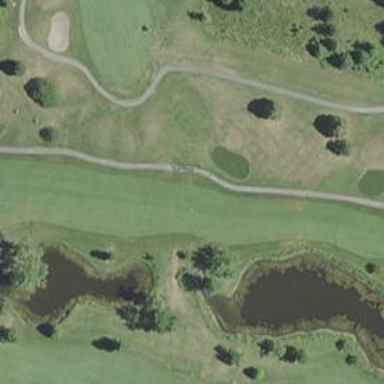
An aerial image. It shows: Golf hole.